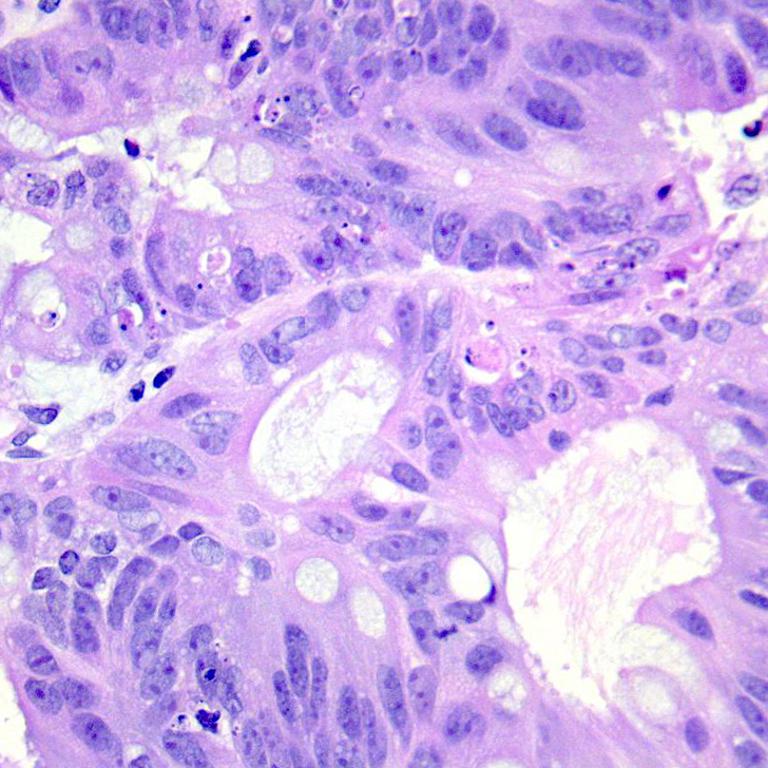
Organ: colon
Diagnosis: adenocarcinomas